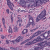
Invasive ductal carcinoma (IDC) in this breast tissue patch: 0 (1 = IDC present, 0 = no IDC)